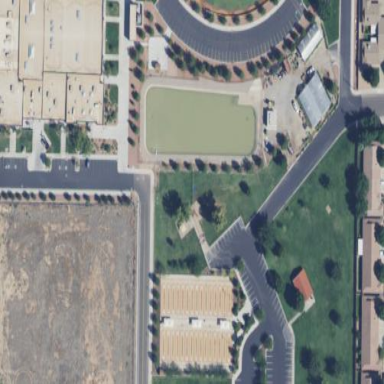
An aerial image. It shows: Dog park for leisure land.